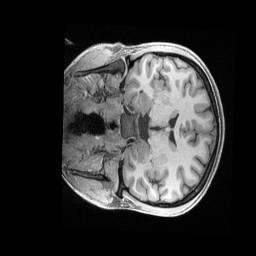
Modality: T1w
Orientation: coronal
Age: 28
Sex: female
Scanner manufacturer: siemens
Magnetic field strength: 3 T
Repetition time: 2.4 s
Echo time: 0.00228 s